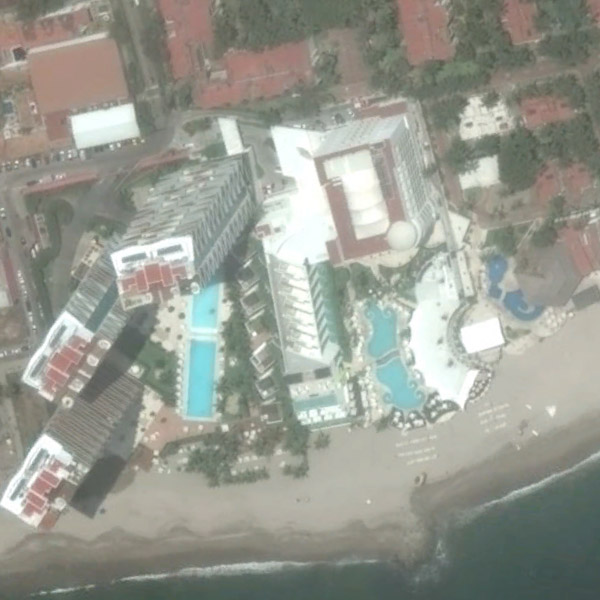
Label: Resort